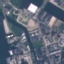
Label: Industrial